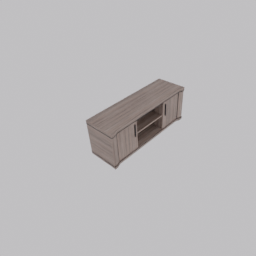
Label: furniture